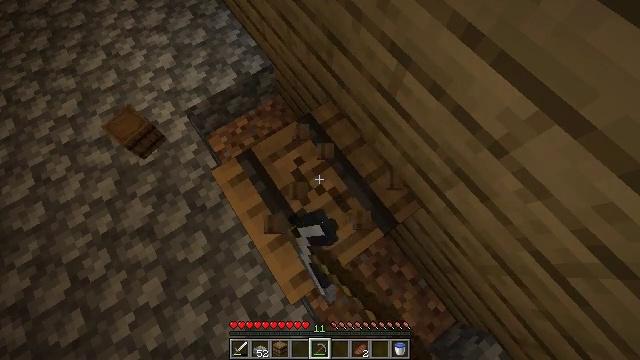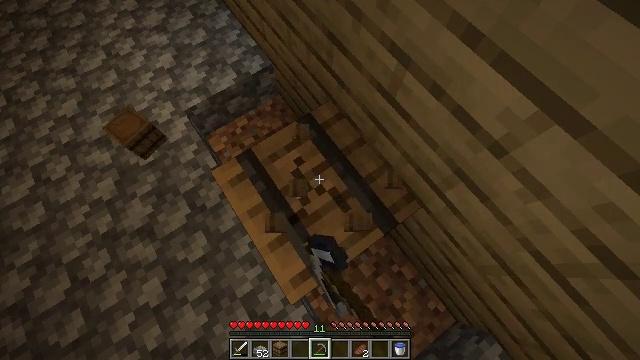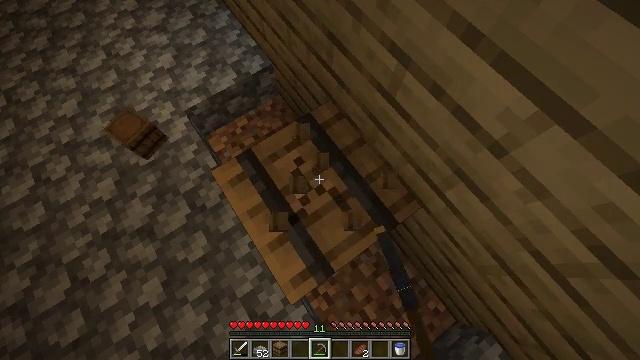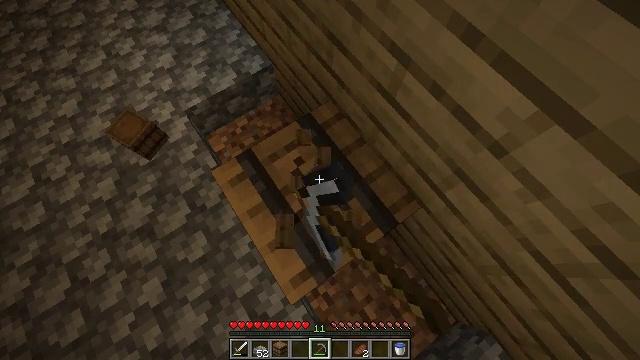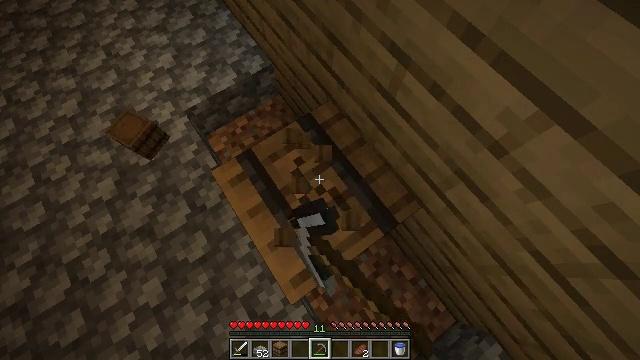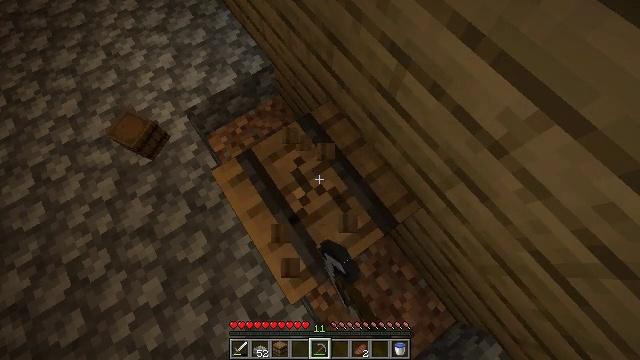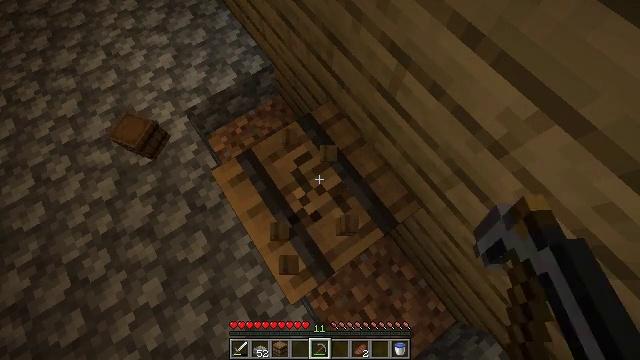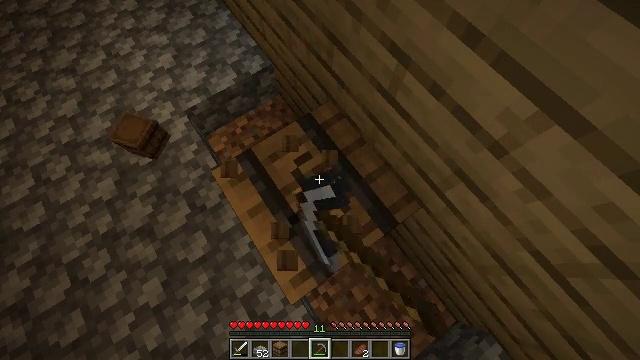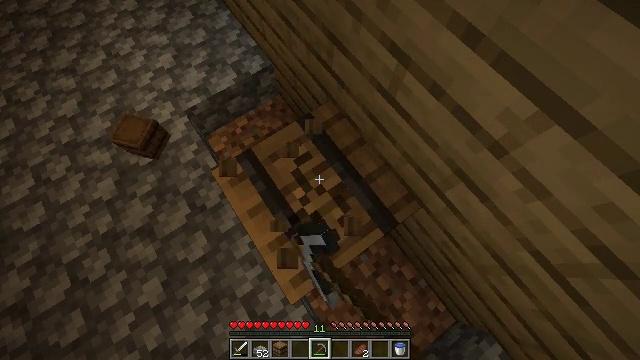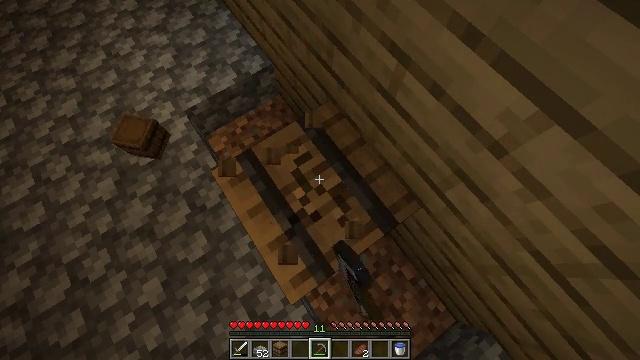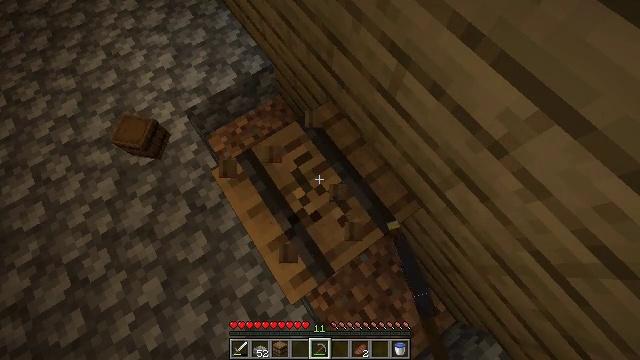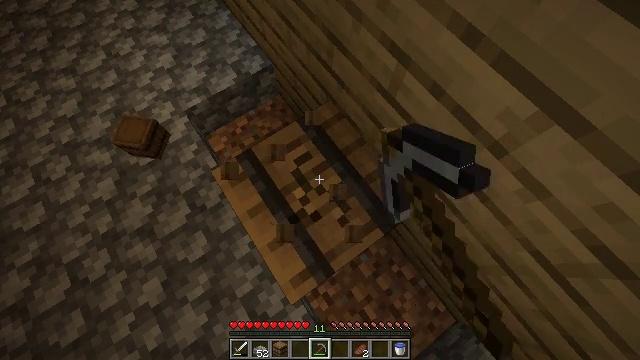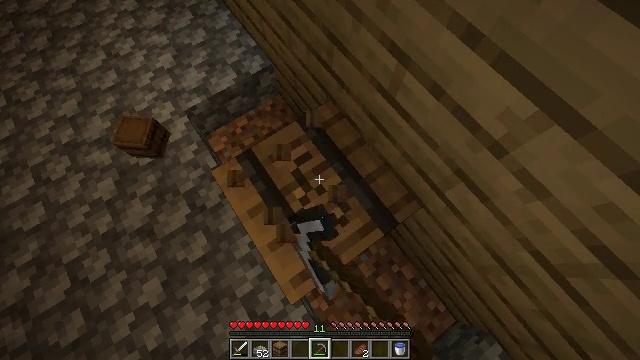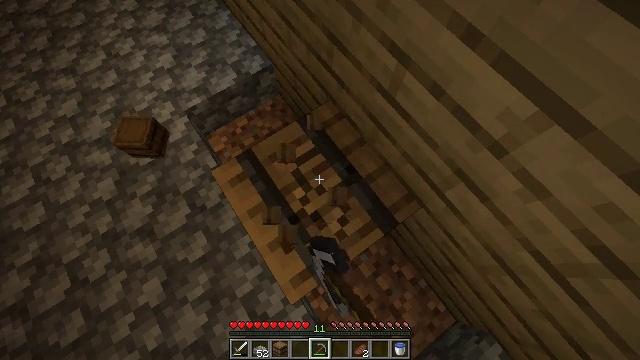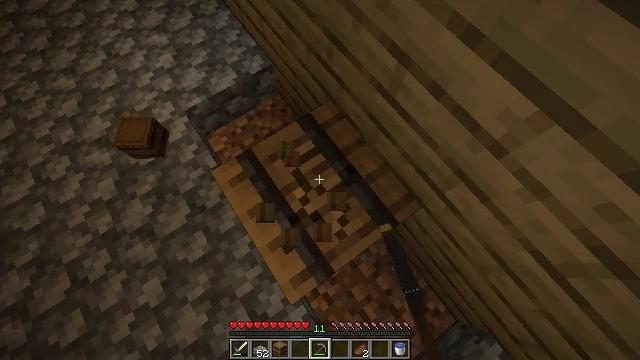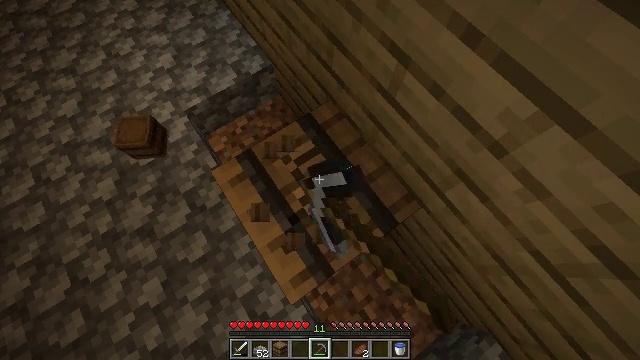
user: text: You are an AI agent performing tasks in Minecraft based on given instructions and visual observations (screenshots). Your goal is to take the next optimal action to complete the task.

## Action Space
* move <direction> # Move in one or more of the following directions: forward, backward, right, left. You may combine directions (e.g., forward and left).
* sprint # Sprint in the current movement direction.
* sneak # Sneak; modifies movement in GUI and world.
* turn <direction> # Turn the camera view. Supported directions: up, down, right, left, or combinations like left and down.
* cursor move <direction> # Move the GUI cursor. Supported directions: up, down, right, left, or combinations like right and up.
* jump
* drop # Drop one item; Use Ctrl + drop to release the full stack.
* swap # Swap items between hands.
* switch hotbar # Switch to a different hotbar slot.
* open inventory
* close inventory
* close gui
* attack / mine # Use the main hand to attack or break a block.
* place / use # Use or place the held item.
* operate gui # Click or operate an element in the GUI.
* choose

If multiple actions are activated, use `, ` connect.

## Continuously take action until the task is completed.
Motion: motion action
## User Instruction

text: Retrieve the barrel for inventory use.
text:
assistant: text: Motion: attack / mine
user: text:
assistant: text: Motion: attack / mine
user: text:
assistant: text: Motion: attack / mine
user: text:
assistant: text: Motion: attack / mine
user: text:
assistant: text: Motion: attack / mine
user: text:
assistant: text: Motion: attack / mine
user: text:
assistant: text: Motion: attack / mine
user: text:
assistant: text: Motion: attack / mine
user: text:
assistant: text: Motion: attack / mine
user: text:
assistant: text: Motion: attack / mine
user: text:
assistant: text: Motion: attack / mine
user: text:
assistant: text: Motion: attack / mine
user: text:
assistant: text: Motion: attack / mine
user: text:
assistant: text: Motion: attack / mine
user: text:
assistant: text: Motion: attack / mine
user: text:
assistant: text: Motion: attack / mine
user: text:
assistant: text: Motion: attack / mine
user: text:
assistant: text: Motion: attack / mine
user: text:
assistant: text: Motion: attack / mine
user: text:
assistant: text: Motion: attack / mine
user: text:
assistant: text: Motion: attack / mine
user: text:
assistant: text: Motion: attack / mine
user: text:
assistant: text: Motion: attack / mine
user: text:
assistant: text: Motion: attack / mine
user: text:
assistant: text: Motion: attack / mine
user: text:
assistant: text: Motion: attack / mine
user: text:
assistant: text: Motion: attack / mine
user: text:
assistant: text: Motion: attack / mine
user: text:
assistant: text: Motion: attack / mine
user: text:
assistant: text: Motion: attack / mine